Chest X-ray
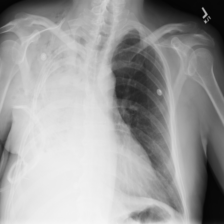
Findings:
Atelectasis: negative
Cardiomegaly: negative
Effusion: negative
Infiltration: negative
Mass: negative
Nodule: negative
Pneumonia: negative
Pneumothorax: negative
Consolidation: negative
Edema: negative
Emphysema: positive
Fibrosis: negative
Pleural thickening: negative
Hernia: negative